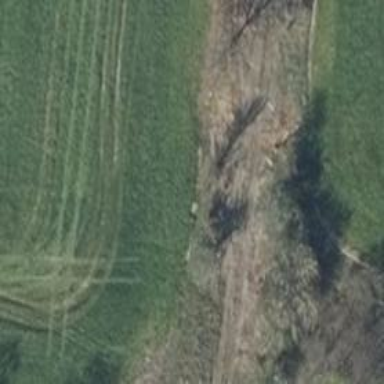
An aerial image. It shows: Row of deciduous broadleaved trees.